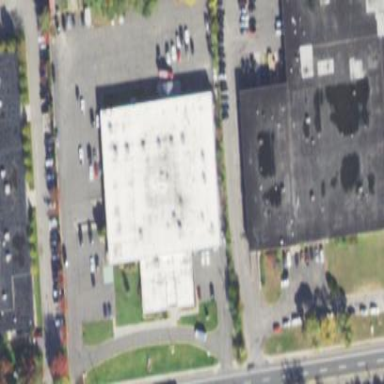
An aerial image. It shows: Commercial building.